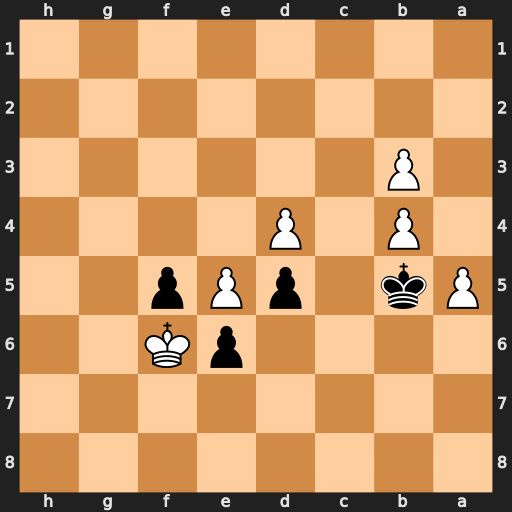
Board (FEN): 8/8/4pK2/Pk1pPp2/1P1P4/1P6/8/8
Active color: b
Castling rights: -
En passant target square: -
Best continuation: f4 Kxe6 f3 Kd7 f2 e6 f1=Q